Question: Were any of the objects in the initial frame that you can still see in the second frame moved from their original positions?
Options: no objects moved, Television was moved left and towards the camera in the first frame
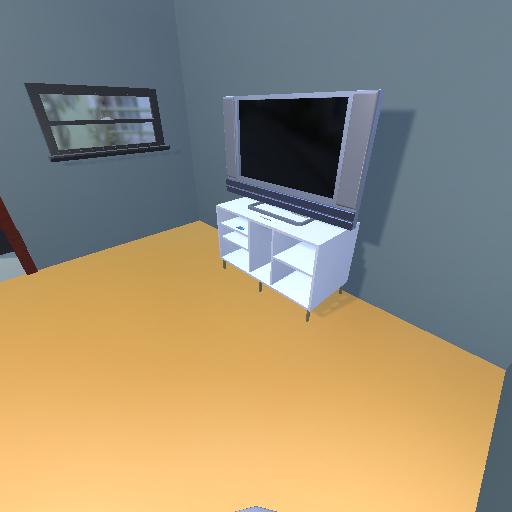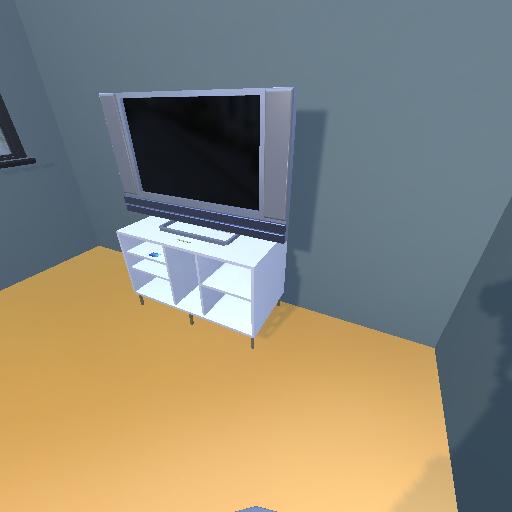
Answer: no objects moved